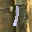
Label: 1